Question: I'm currently working on a data visualization in 'p5.js'. The data is stored in a '.csv' and the values are mapped to constants. These constants are then used to manipulate the position, color and size of the circles.
#### Here is the code so far:
'''
let table;
function preload(){
table = loadTable("assets/songs_normalize.csv", "csv", "header");
}
function setup() {
createCanvas (3000,3000);
background(133,124,222);
for (let r = 0; r < table.getRowCount( ); r++) {
const artist = table.getString(r, "artist");
const song = table.getString(r, "song");
const duration = table.getNum(r, "duration_ms");
const year = table.getNum(r,"year");
const tempo = table.getNum (r,"tempo");
const energy = table.getNum (r,"energy");
const popularity = table.getNum(r,"popularity");
const y = map(year,1998,2020,50,2950);
const x = map(tempo,60,211,50,2950);
const size = map(duration,0, 484146, 0, 100);
const color = map (popularity,0,89,0,255)
const opacity = map(energy,0.05,1,0,255)
let circleColor = colorfill(color/2,-color,color);
circleColor.setAlpha(opacity);
noStroke();
fill (circleColor);
circle(x,y,size);
}
}
function colorfill(r,g,b) {
return color(r, g, b);
}
'''
#### And this is what it looks like:

Now I want to add a simple hover effect.
I found a tutorial online that seems to do just what I need but when applied to my project, no circles are drawn:
'''
let table;
function preload(){
table = loadTable("assets/songs_normalize.csv", "csv", "header");
}
function setup() {
createCanvas (3000,3000);
background(133,124,222);
for (let r = 0; r < table.getRowCount( ); r++) {
const artist = table.getString(r, "artist");
const song = table.getString(r, "song");
const duration = table.getNum(r, "duration_ms");
const year = table.getNum(r,"year");
const tempo = table.getNum (r,"tempo");
const energy = table.getNum (r,"energy");
const popularity = table.getNum(r,"popularity");
const y = map(year,1998,2020,50,2950);
const x = map(tempo,60,211,50,2950);
const size = map(duration,0, 484146, 0, 100);
const color = map (popularity,0,89,0,255)
const opacity = map(energy,0.05,1,0,255)
let circleColor = colorfill(color/2,-color,color);
circleColor.setAlpha(opacity);
noStroke();
//fill (circleColor);
//circle(x,y,size);
}
}
function draw() {}
//hover
let dis = dist(mouseX, mouseY, x, y);
if (dis < 5) {
fill(0);
noStroke();
circle(x, y, size);
//draw information
text(artist,x,y);
text(song,x,y+10);
} else {
fill(circleColor);
noStroke();
circle(x, y, size);
}
function colorfill(r,g,b) {
return color(r, g, b);
}
'''
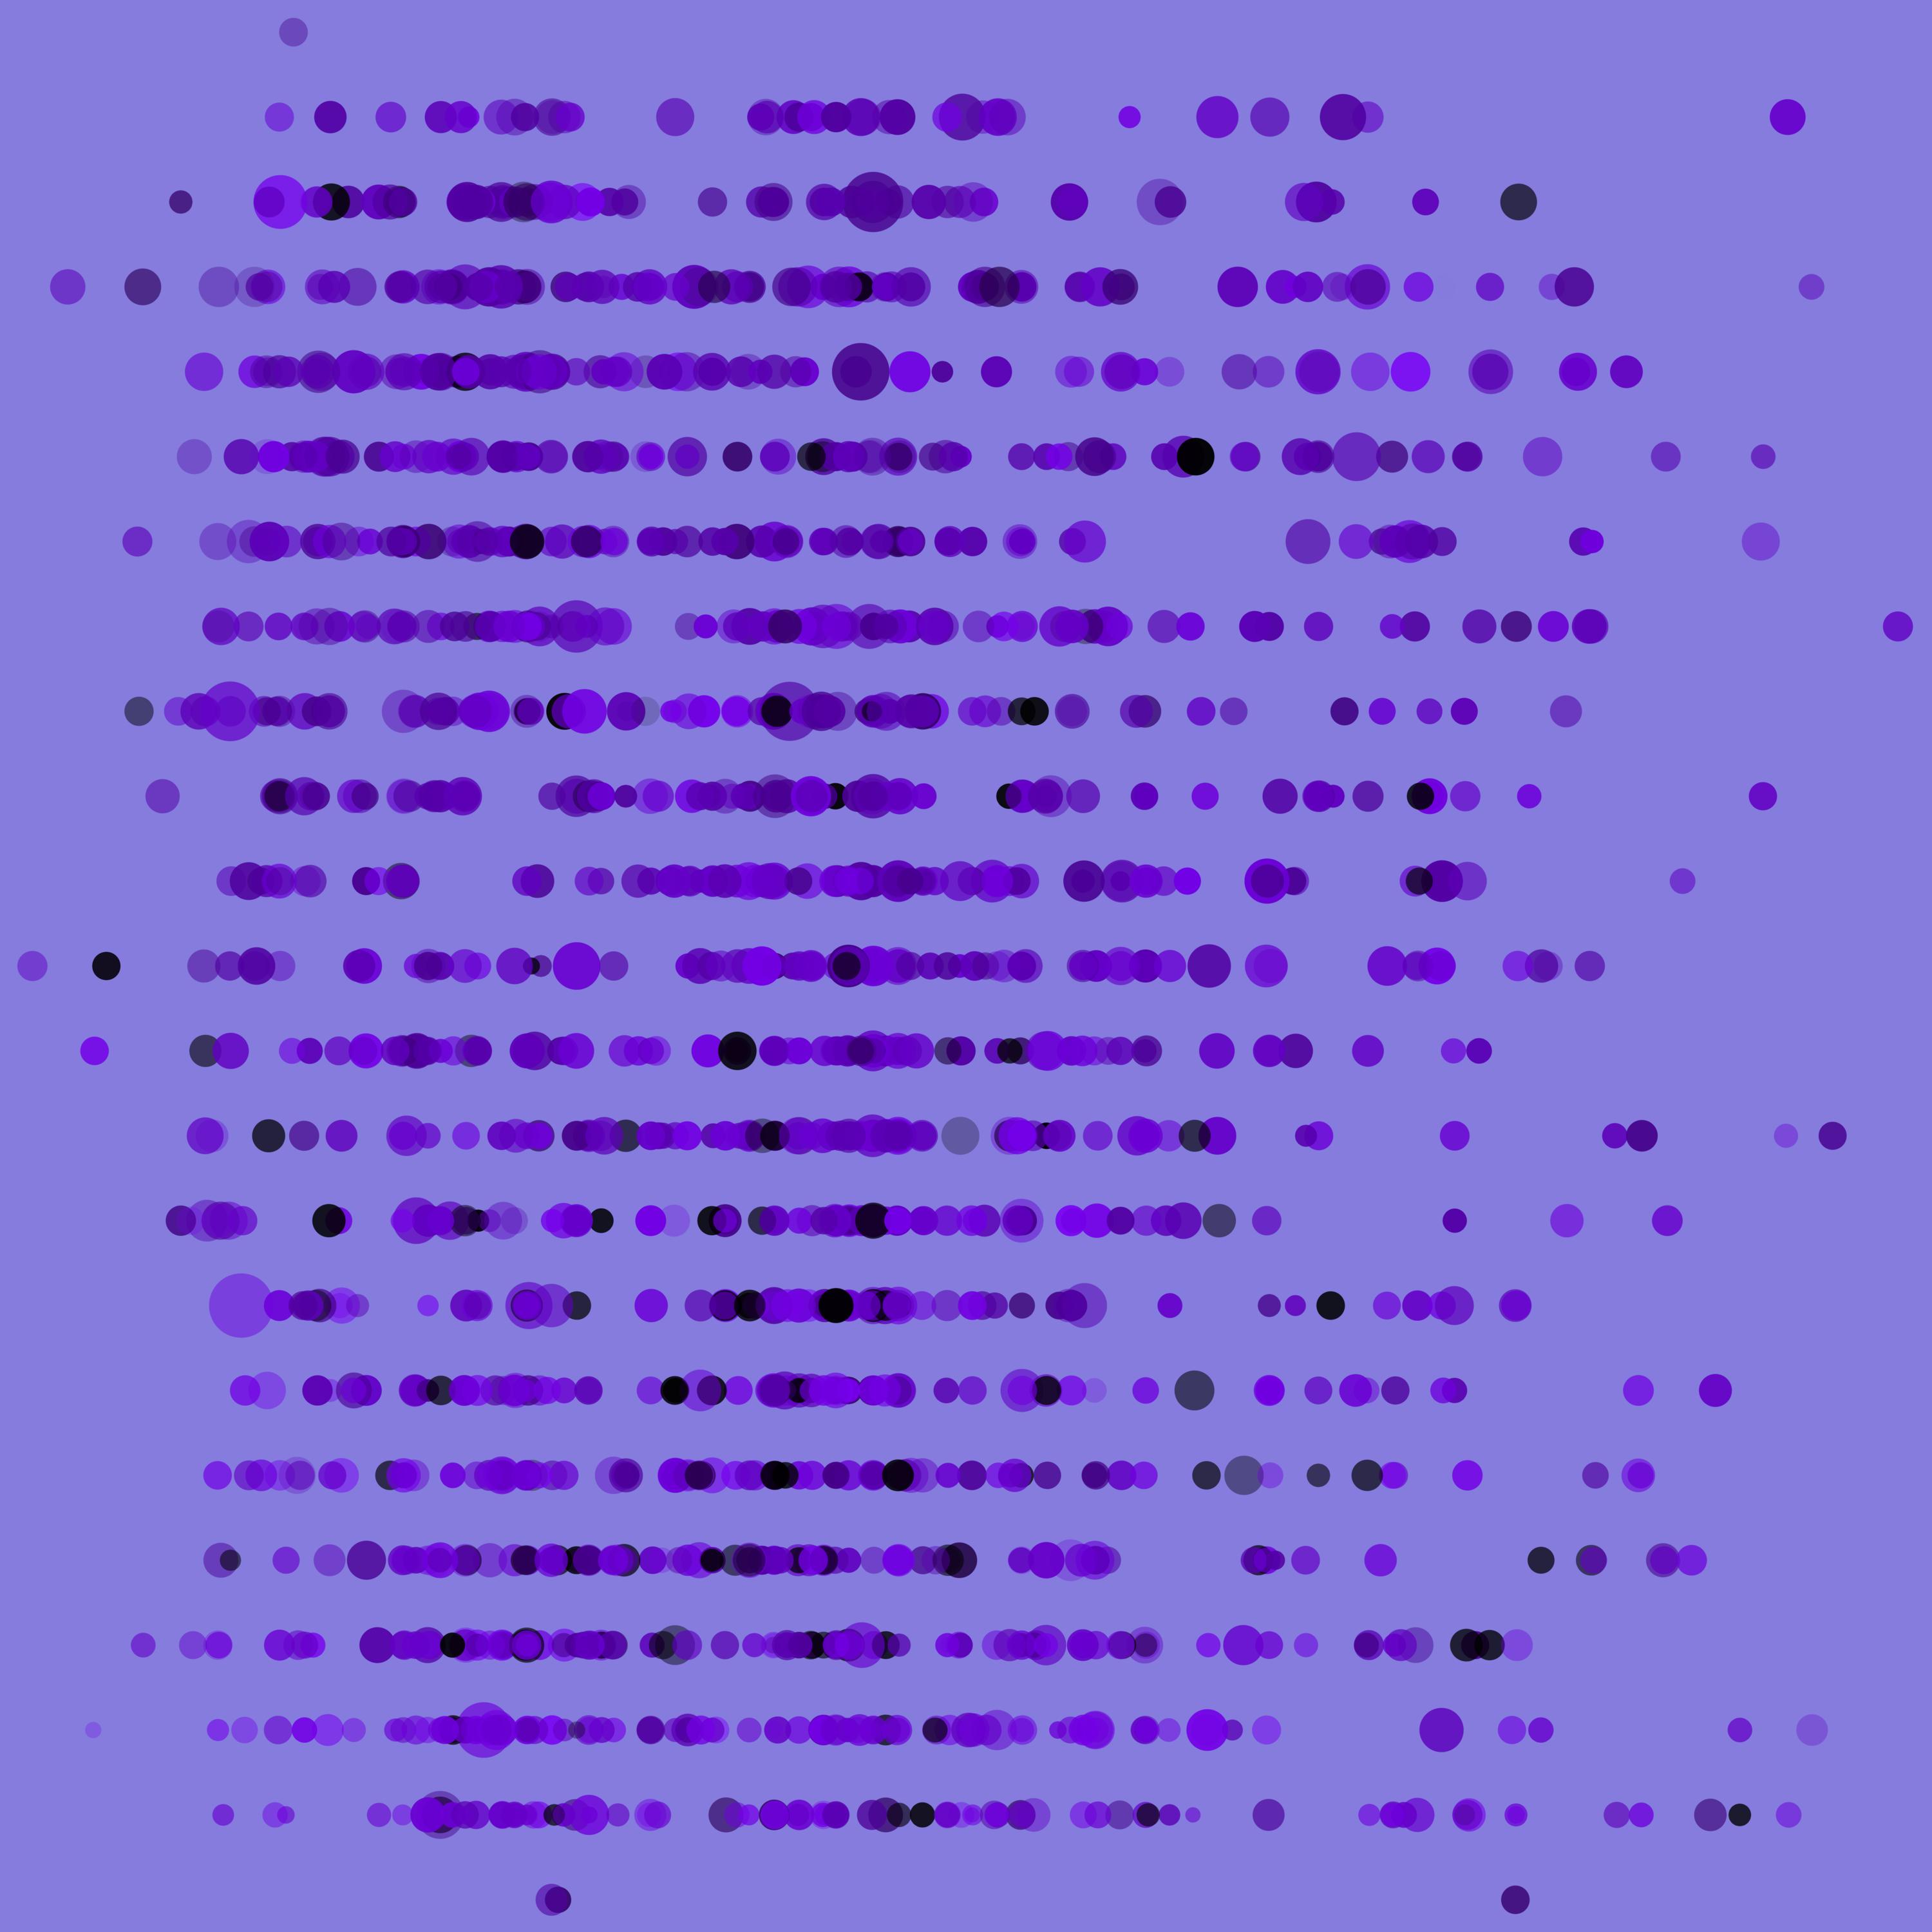
Answer: You forgot to include the csv file while posting the question , However i managed to find that on kaggle <URL> .
Here is your solution - <URL>
There are several problems with your code
1. for Hover effects to work on canvas , we need to check the distance between the points on every frame , so the hover code must be inside draw function (your draw function is empty)
2. to check the distance between your mouse and each circle their co-ordinates and size must be stored somewhere , In the solution i stored them in an array of objects named songs